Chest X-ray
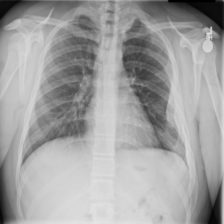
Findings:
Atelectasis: negative
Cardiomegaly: negative
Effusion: negative
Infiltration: negative
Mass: negative
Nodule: negative
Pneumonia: negative
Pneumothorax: negative
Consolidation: negative
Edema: negative
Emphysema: negative
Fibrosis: negative
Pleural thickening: negative
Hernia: negative